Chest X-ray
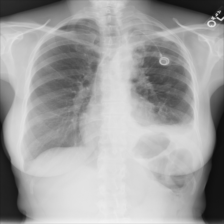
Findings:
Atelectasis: negative
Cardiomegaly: negative
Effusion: positive
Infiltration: negative
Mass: negative
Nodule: positive
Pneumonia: negative
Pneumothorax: negative
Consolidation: negative
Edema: negative
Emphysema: negative
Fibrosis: negative
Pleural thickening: positive
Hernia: negative